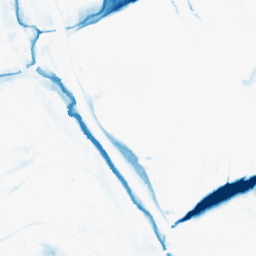
Category: morphological
Decomposition family: morphological_ellipse
Decomposition parameters: operation: closing
width: 30
height: 10
Upsampling method: quartic
Upsampling parameters: scale: 4
Upsampling scale: 4